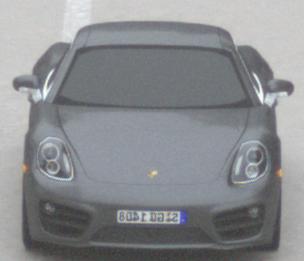
Make: Porsche
Model: Cayman
Detailed model: Cayman (981C)
Model produced from: 2013/03
Model produced until: 2014/04
Doors: 2
Color: gray
Road condition: dry road
Daytime: midday
Contrast: low contrast